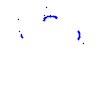
Particle: proton